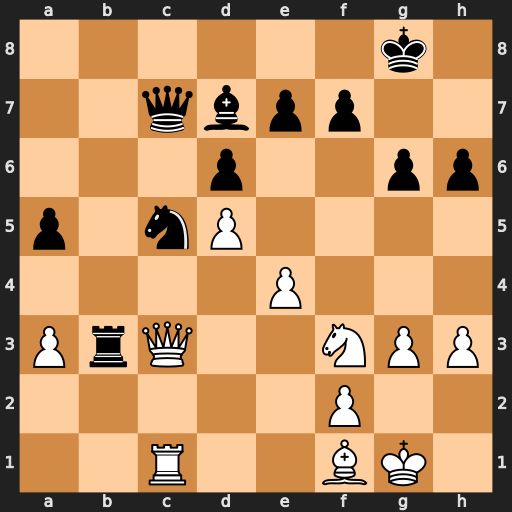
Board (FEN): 6k1/2qbpp2/3p2pp/p1nP4/4P3/PrQ2NPP/5P2/2R2BK1
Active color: w
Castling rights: -
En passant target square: -
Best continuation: Qxb3 Nxb3 Rxc7